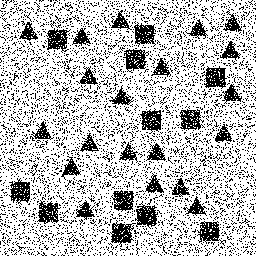
Squares: 12
Triangles: 20
Stars: 0
Total shapes: 32